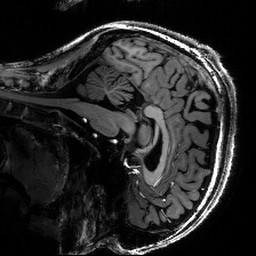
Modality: T1w
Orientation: sagittal
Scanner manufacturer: siemens
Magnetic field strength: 6.98 T
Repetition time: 2.5 s
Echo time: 0.00288 s